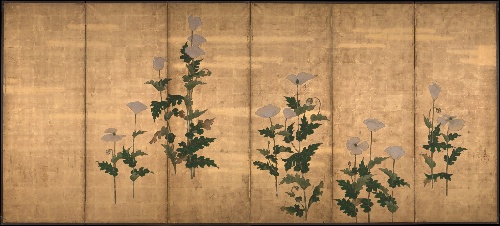
Artist: Ogata Kōrin
Artist bio: Japanese, 1658–1716
Object type: Screen
Classification: Paintings
Medium: Six-panel folding screen; color on paper
Culture: Japan
Period: Edo period (1615–1868)
Dimensions: 67 in. × 12 ft. 7 in. (170.2 × 383.5 cm)
Department: Asian Art
Credit line: H. O. Havemeyer Collection, Gift of Horace Havemeyer, 1949
Accession year: 1949
Repository: Metropolitan Museum of Art, New York, NY
Tags: Poppies